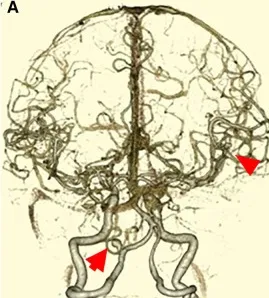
(A) CTA obtained two years before this admission (posterior- anterior view). A left VA-PICA aneurysm and a right MCA aneurysm (arrowhead) were noted. The left VA-PICA aneurysm (arrow) was clipped at first admission.
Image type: radiology (ct)